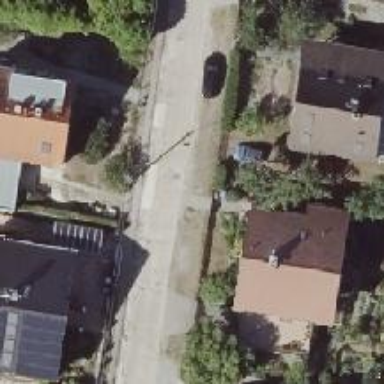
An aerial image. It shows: Residential road with concrete surface.